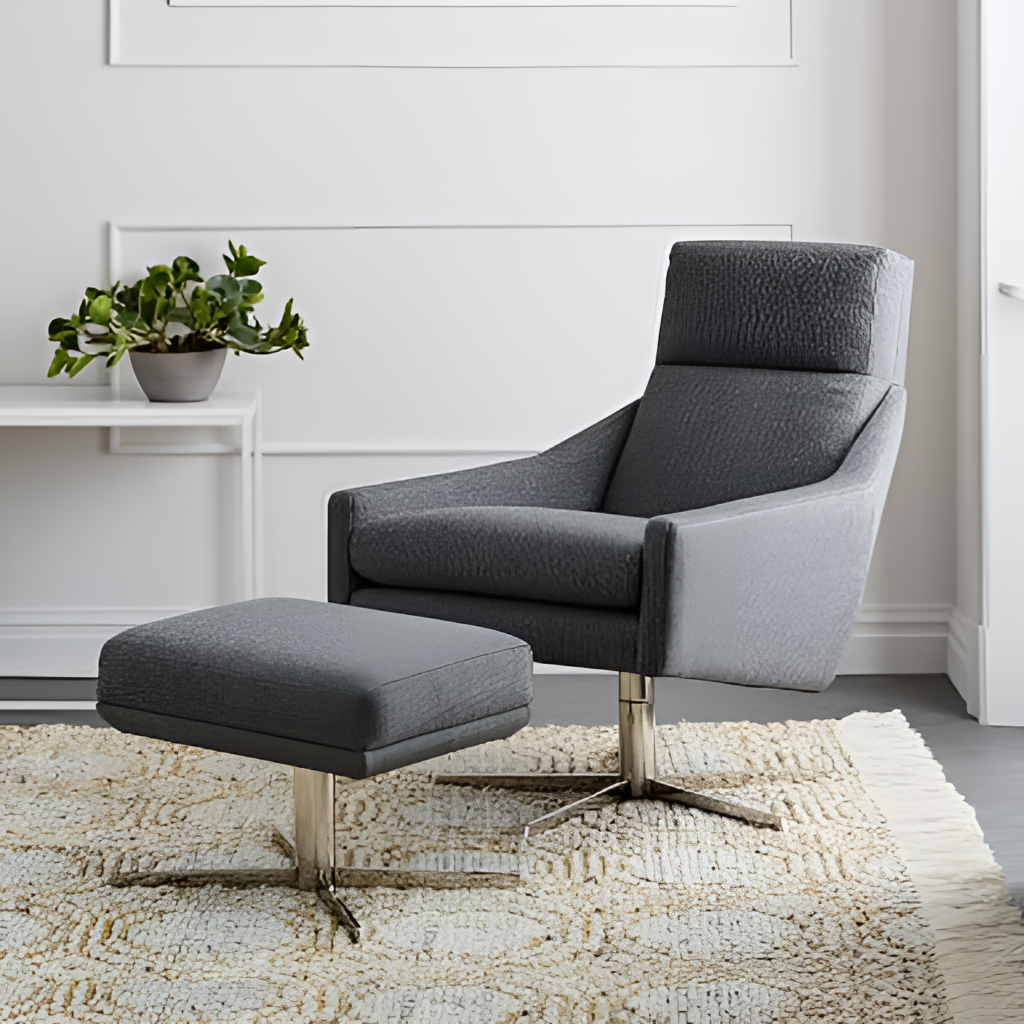
gray fabric armchair, living room, minimalist, gray wood flooring, with plank pattern, paint wallpaper, with solid pattern